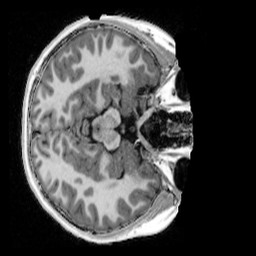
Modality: UNIT1_denoised
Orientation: axial
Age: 10
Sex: female
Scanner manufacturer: siemens
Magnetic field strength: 3 T
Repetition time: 4 s
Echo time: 0.00303 s